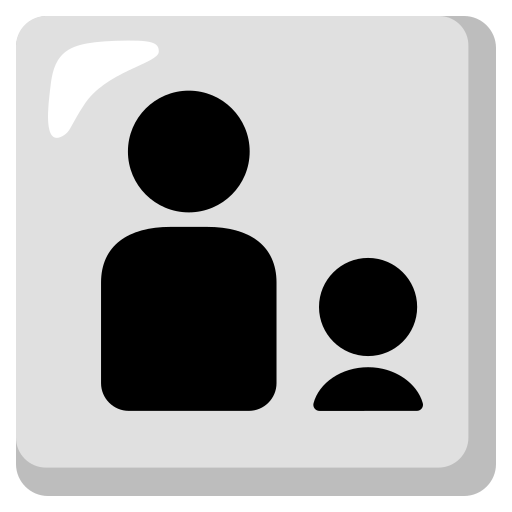
Emoji: 🧑‍🧒